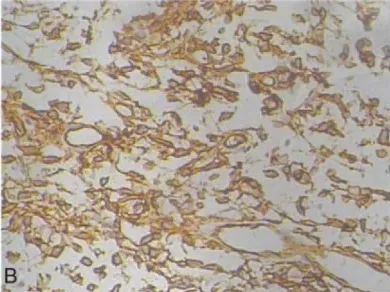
Histopathological findings of the primary tumor excised in 2007. (B) The specimen was positive for CD34.
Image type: pathology (immunostaining)